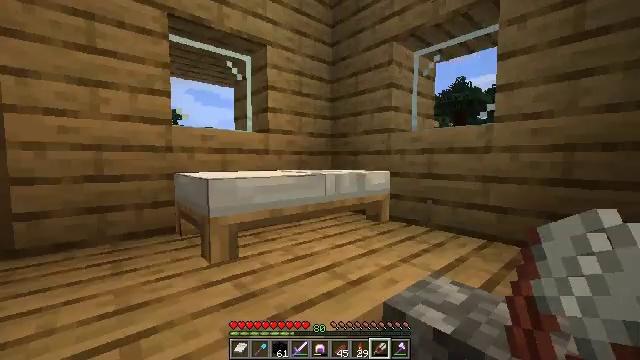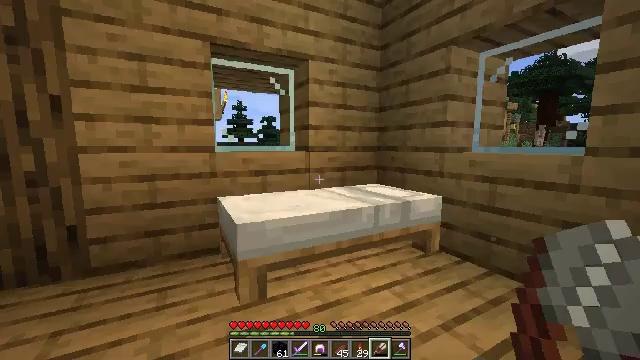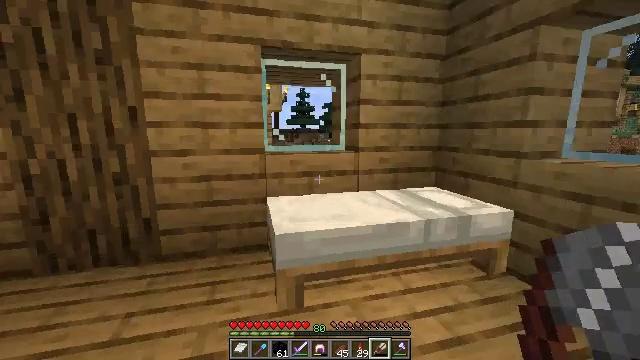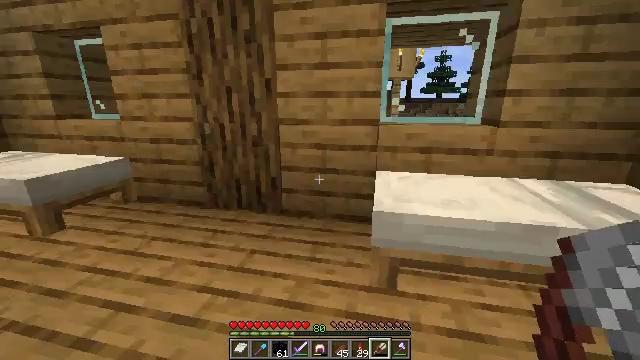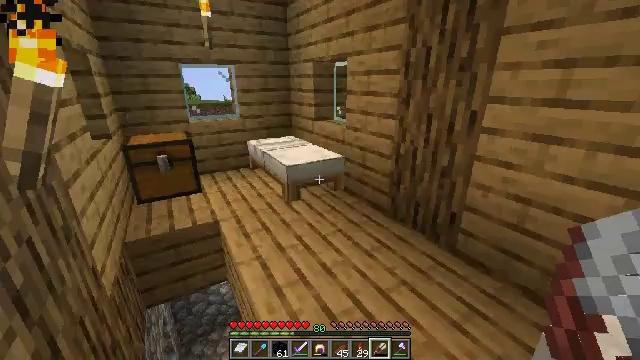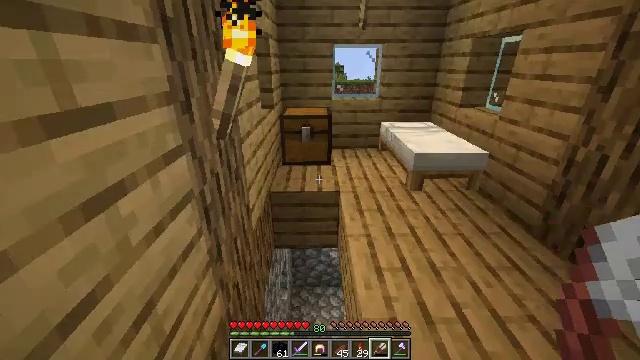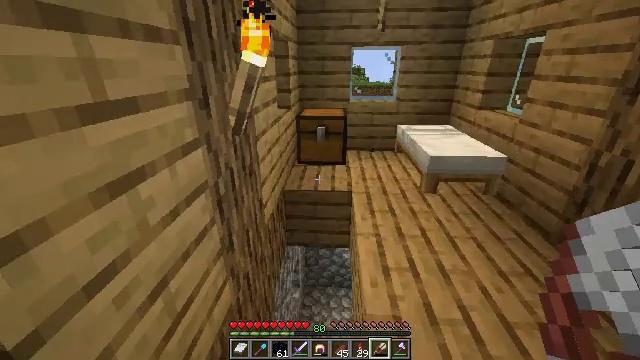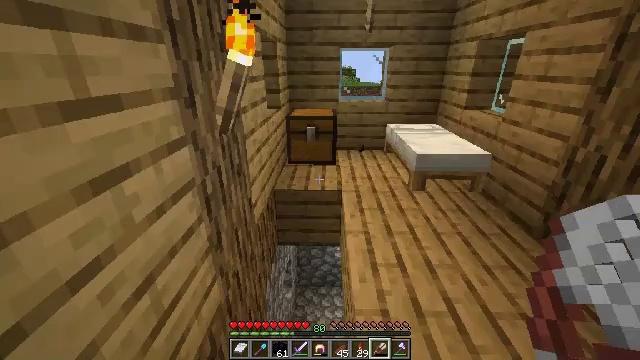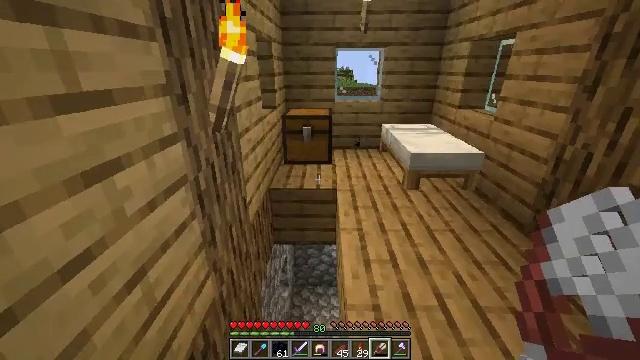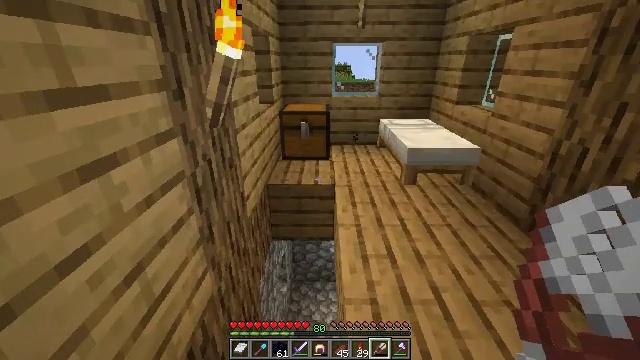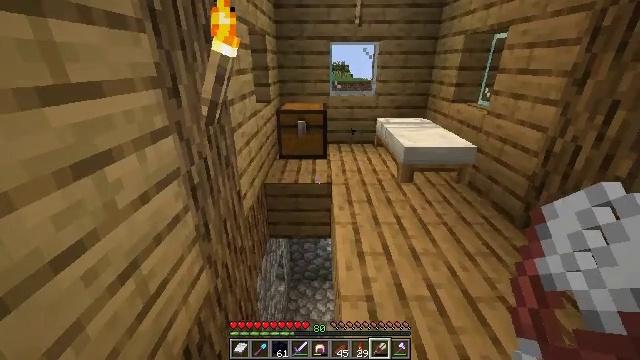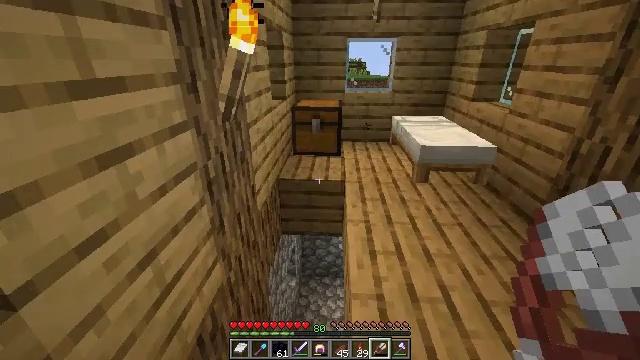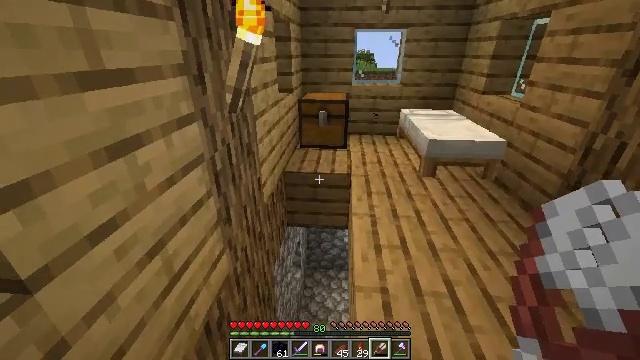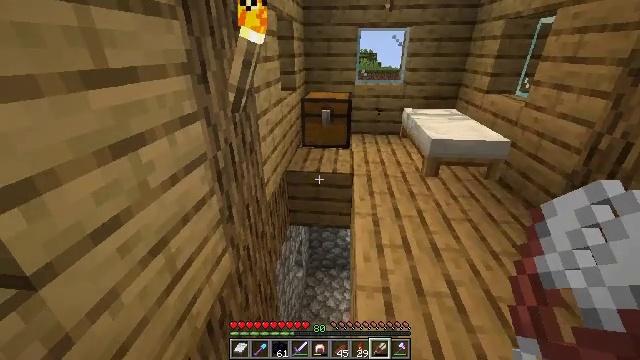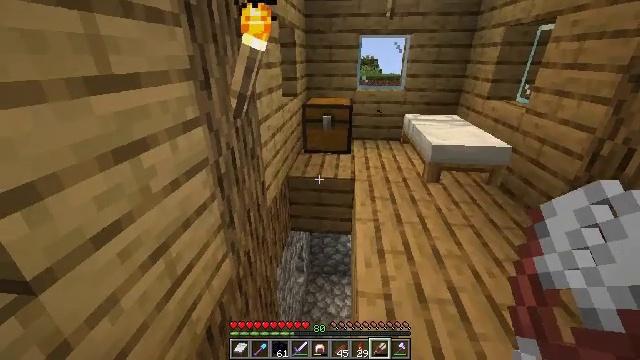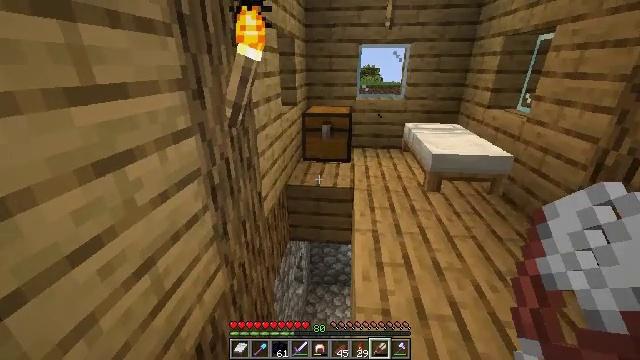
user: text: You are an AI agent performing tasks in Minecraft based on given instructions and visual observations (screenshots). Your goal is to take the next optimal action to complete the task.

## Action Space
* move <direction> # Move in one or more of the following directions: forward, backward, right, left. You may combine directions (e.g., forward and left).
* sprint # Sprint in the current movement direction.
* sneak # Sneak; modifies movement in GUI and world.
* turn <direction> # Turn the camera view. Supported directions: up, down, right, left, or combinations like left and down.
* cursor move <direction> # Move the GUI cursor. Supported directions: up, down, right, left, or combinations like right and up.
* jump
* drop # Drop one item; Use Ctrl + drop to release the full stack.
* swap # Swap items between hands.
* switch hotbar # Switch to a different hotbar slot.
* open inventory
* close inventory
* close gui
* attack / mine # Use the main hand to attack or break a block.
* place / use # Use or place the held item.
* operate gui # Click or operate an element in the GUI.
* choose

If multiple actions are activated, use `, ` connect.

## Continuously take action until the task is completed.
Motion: motion action
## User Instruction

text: Gather the bell for your inventory.
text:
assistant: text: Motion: move forward and move right, turn left and down
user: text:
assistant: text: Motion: move forward and move right, turn left and down
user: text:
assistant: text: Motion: move forward and move right, turn left and down
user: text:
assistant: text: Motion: move right, turn left and down
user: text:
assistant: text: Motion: turn left and down
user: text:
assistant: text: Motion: turn left
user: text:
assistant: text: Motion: turn right
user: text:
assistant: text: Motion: no_op
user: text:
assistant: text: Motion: no_op
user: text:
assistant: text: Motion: no_op
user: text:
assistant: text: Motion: turn left
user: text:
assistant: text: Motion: turn left and down
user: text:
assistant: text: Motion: no_op
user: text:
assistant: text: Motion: turn up
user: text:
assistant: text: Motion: move forward and move right, turn up
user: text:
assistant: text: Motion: move forward and move right
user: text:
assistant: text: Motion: move forward and move right
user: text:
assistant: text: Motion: move forward and move right, turn left and up
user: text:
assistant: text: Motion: move forward and move right, turn up
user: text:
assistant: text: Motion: turn up
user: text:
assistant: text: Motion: use / place
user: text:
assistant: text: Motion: turn left, use / place
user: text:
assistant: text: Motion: turn left, use / place
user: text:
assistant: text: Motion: no_op
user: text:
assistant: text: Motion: no_op
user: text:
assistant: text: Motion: open gui
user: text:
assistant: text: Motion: no_op
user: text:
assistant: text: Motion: no_op
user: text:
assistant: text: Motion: no_op
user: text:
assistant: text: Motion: no_op